Field crop: maize
Growth stage: 2
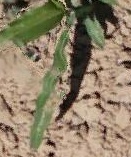
Species: maize